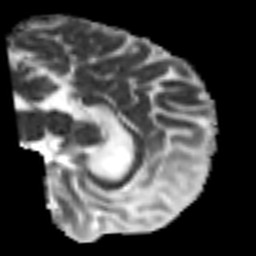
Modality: MD
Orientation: sagittal
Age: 54
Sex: male
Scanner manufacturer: siemens
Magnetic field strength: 3 T
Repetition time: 7.3 s
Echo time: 0.087 s